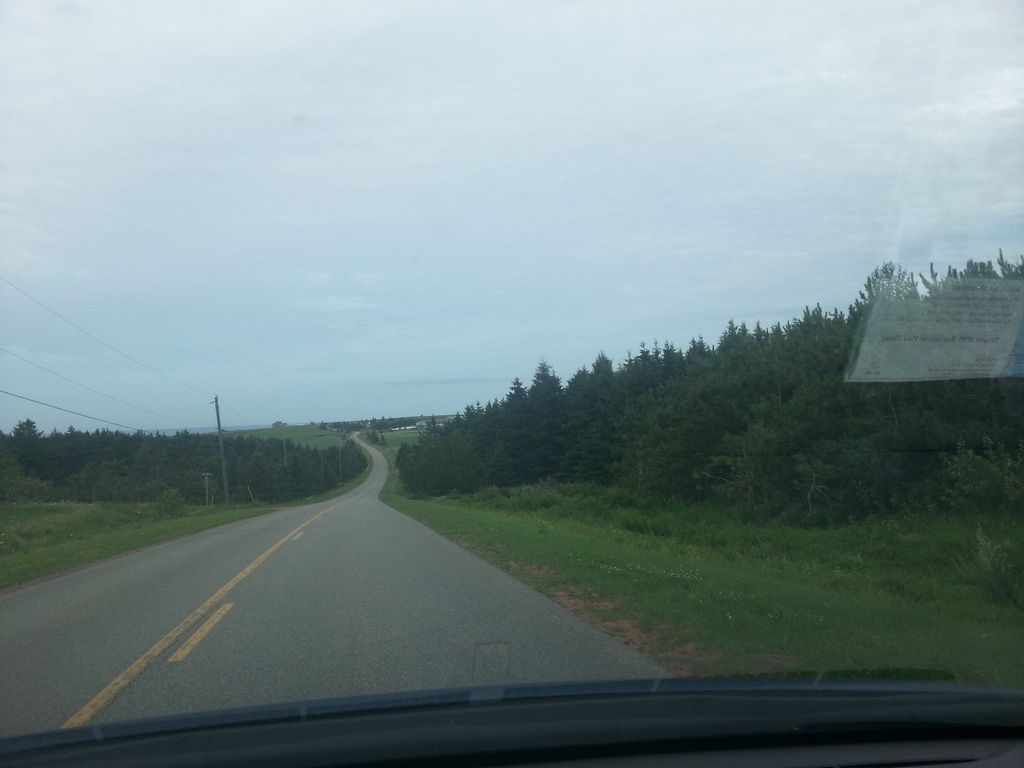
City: charlottetown